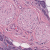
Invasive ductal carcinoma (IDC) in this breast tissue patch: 1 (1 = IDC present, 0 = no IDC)